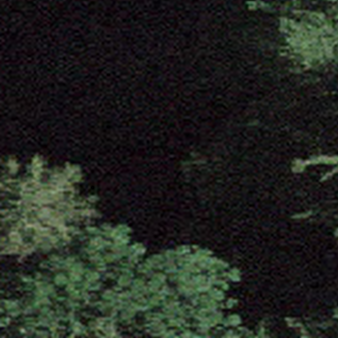
Label: other